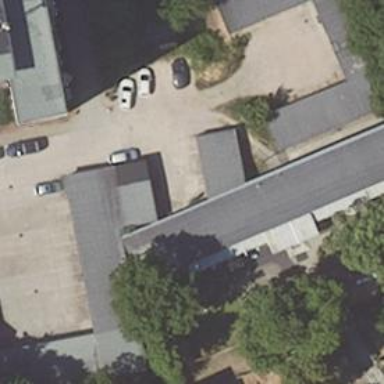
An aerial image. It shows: Area designated for garages.